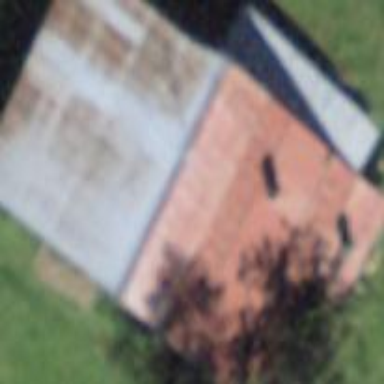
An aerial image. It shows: Farm building.